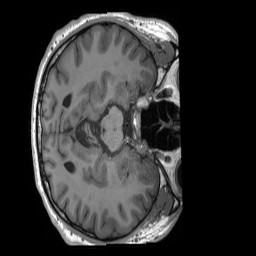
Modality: T1w
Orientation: axial
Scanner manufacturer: siemens
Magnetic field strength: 3 T
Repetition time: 2.4 s
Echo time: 0.00224 s